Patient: sex M, age 64
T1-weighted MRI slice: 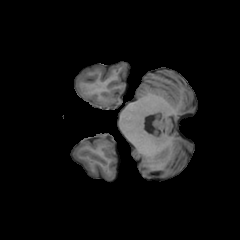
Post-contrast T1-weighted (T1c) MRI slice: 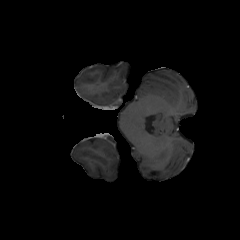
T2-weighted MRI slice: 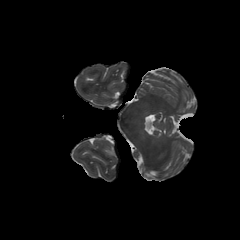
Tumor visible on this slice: no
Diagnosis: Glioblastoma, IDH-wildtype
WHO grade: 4